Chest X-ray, PA view. Patient: 22 years old, sex F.
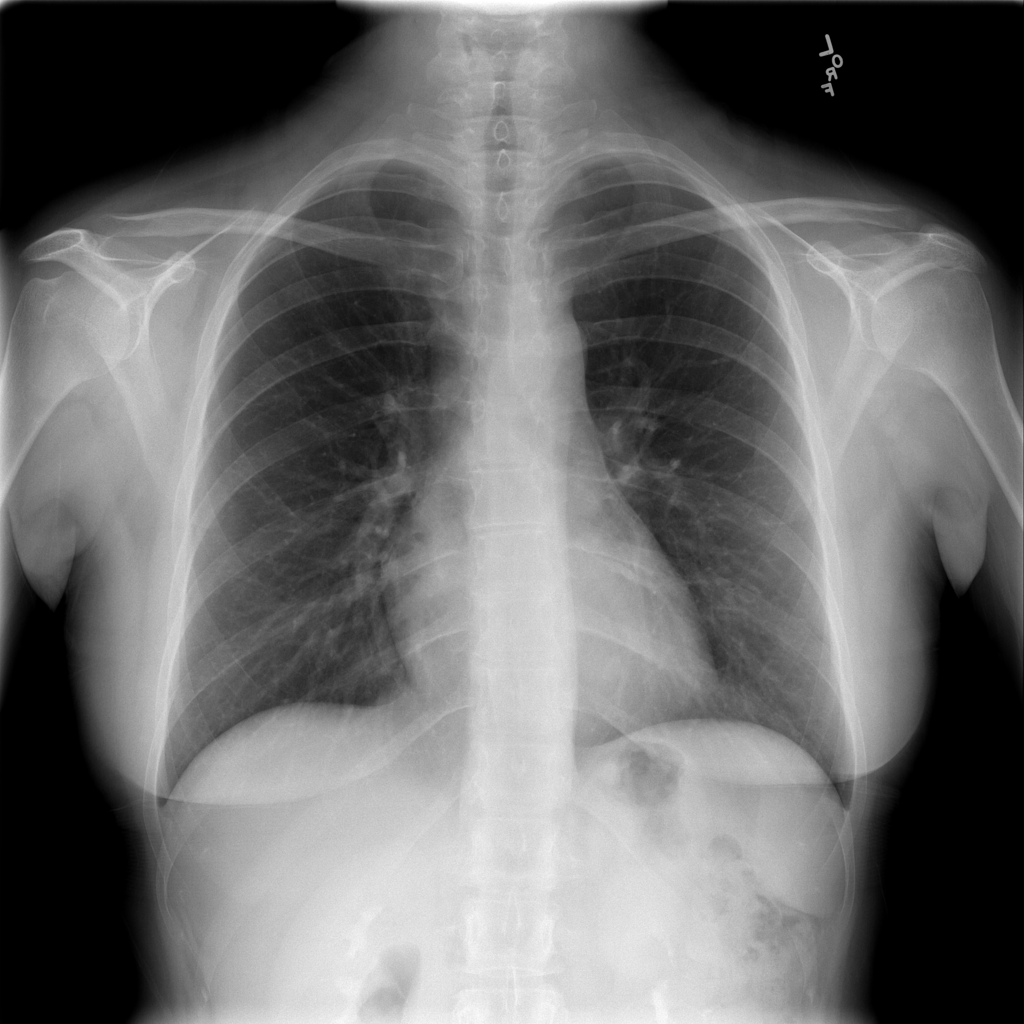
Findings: No Finding